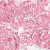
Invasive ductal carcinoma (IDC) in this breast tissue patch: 0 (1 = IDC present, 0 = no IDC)